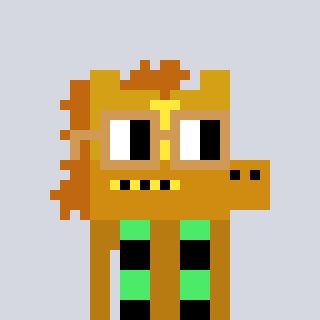
a pixel art character with square brown glasses, a yellow horse-shaped head and a gold-colored body on a cool background